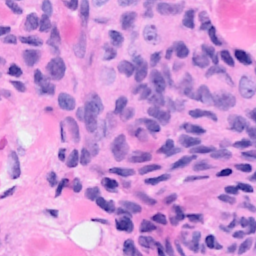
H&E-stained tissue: Breast